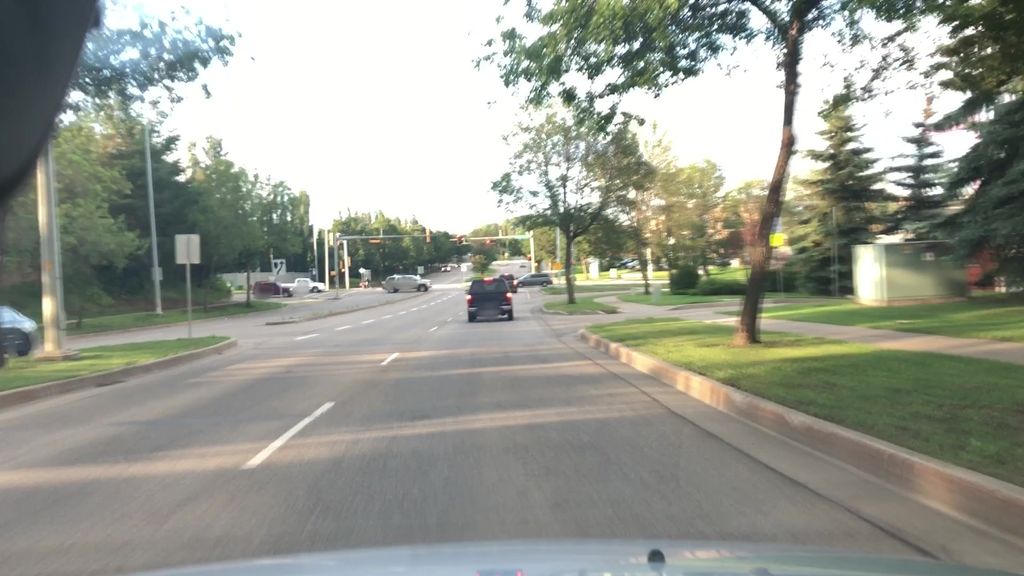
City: edmonton